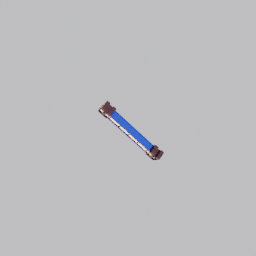
Label: mechanical